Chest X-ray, AP view. Patient: 43 years old, sex M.
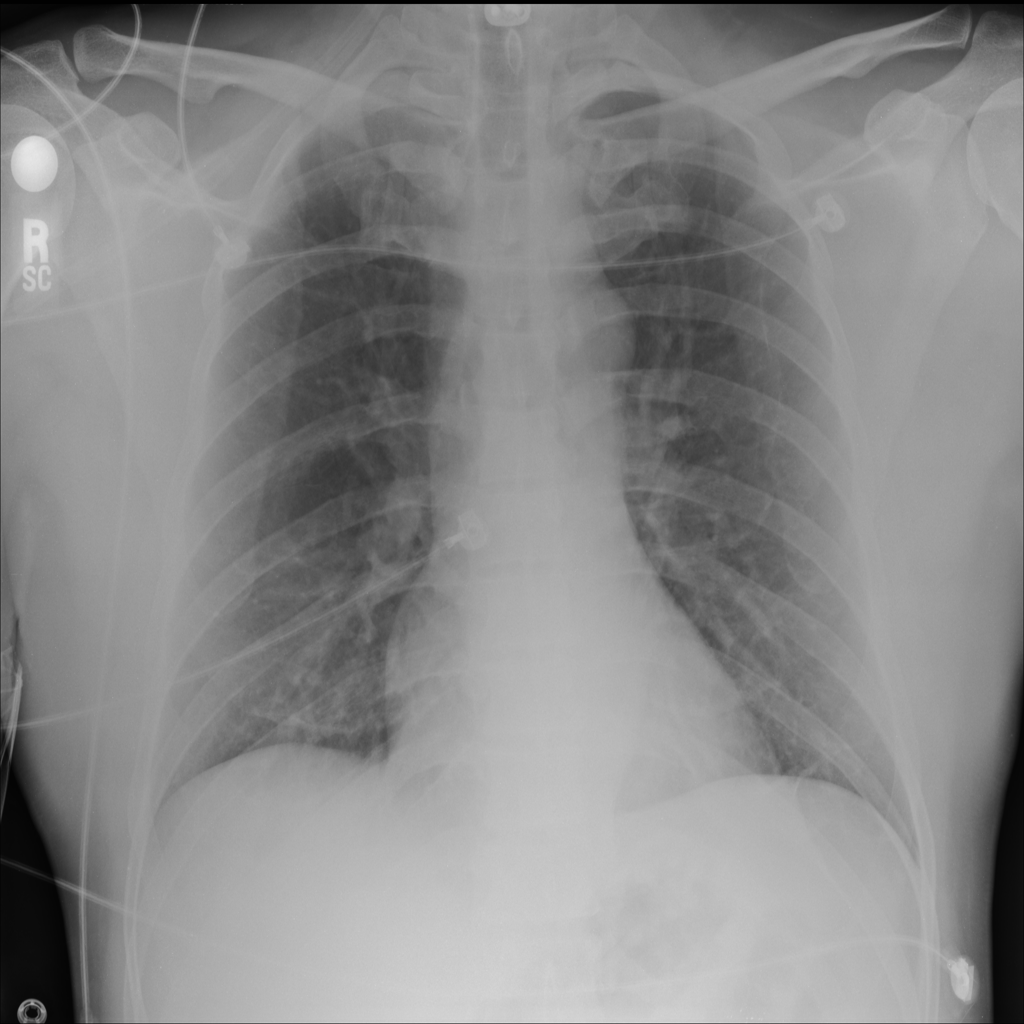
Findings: No Finding